Question: Hello I'm trying to display the total scores of each class and the average of each student. It always fails to show up. I've been able to display the names and scores. They turn up perfectly, but i cant get the average and total. Please what do I need to do to make it appear. I want the Average to be on the big circle beside class 3, then the total under Tina. How do I do that?

'''
import java.util.*;
public class Quiz {
public static void main(String[] args) {
//String array to hold first names
String firstName[] = new String[9];
//double array to hold average
double average[] = new double[5];
double total[] = new double[5];
//double 2 dimensional array to hold grades
double[][] studentGrades = new double[5][3];
//variable to hold over seventy
int overSeventy = 0;
//scanner object
Scanner in = new Scanner(System.in);
//for loop to create array of first name and last name
for(int i = 0; i < 5; i++)
{
//prompt user
System.out.print("Enter the first name: ");
firstName[i] = in.nextLine();//user input
}//for
//Display students names
//print underline
System.out.println("----------------------");
//for loop to display firstname and last name form arrays
for(int i = 0; i < 5; i++)
{
// print names
System.out.println(firstName[i]);
}//for
System.out.println();// blank lines
//store student grades
// first for loop to create rows
for(int row = 0; row < studentGrades.length; row++)
{
//second for loop to create columns
for(int column = 0; column < studentGrades[row].length; column++)
{
//prompt the user to enter grades
System.out.println("Enter grade for each course for " + firstName[row]);
//Prompting to enter course grade
System.out.println("Course" + (column+1) + ": ");
studentGrades[row][column] = in.nextDouble();//user input
}//end column for
}//end row for
//find the average
for(int i = 0; i < 5; i++)
{
average[i] = (studentGrades[i][0] + studentGrades[i][1] +
studentGrades[i][2]) / 3;
}//for
//Print Table
System.out.println(" Student Grades ");
System.out.println("Name" + " " + " " + "Class1" + " " + " " + "Class2" + " " + " " + "Class3");
System.out.println("----------------------------------------------------------------------------");
//print student names and test scores
for(int row = 0; row < studentGrades.length; row++)
{
System.out.print(firstName[row] + " " + " ");
//for loop to print names and grades
for(int column = 0; column < studentGrades[row].length; column++)
{
total[column] = (studentGrades[row][0] + studentGrades[row][1] + studentGrades[row][2]);
System.out.print(studentGrades[row][column] + " " + " ");
}
System.out.println();
}//end for
System.out.println();// Blank lines
}
}
'''
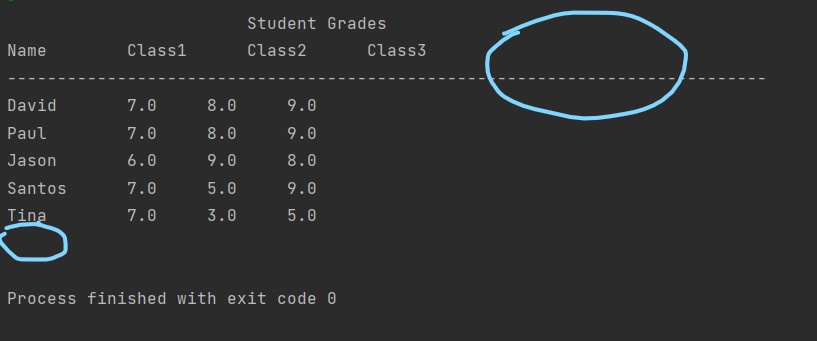
Answer: you need to calculate total 'total += num' and before calculate 'average = total/3'
### Total
(in column loop)
'''
total[row] += studentGrades[row][column];
'''
### Average
(in row loop)
'''
average[row] = total[row]/3;
System.out.print(average[row] + " " + " ");
System.out.print(total[row] + " " + " ");
'''
### Output
<URL>
### Full Code
'''
import java.util.*;
public class Quiz {
public static void main(String[] args) {
//String array to hold first names
String firstName[] = new String[9];
//double array to hold average
double average[] = new double[5];
double total[] = new double[5];
//double 2 dimensional array to hold grades
double[][] studentGrades = new double[5][3];
//variable to hold over seventy
int overSeventy = 0;
//scanner object
Scanner in = new Scanner(System.in);
//for loop to create array of first name and last name
for(int i = 0; i < 5; i++)
{
//prompt user
System.out.print("Enter the first name: ");
firstName[i] = in.nextLine();//user input
}//for
//Display students names
//print underline
System.out.println("----------------------");
//for loop to display firstname and last name form arrays
for(int i = 0; i < 5; i++)
{
// print names
System.out.println(firstName[i]);
}//for
System.out.println();// blank lines
//store student grades
// first for loop to create rows
for(int row = 0; row < studentGrades.length; row++)
{
//second for loop to create columns
for(int column = 0; column < studentGrades[row].length; column++)
{
//prompt the user to enter grades
System.out.println("Enter grade for each course for " + firstName[row]);
//Prompting to enter course grade
System.out.println("Course" + (column+1) + ": ");
studentGrades[row][column] = in.nextDouble();//user input
}//end column for
}//end row for
//find the average
for(int i = 0; i < 5; i++)
{
average[i] = (studentGrades[i][0] + studentGrades[i][1] +
studentGrades[i][2]) / 3;
}//for
//Print Table
System.out.println(" Student Grades ");
System.out.println("Name" + " " + " " + "Class1" + " " + " " + "Class2" + " " + " " + "Class3"+ " " + " " + "Average" + " " + " " + "Total");
System.out.println("----------------------------------------------------------------------------");
//print student names and test scores
for(int row = 0; row < studentGrades.length; row++)
{
System.out.print(firstName[row] + " " + " ");
//for loop to print names and grades
for(int column = 0; column < studentGrades[row].length; column++)
{
total[row] += studentGrades[row][column];
System.out.print(studentGrades[row][column] + " " + " "+ " ");
}
average[row] = total[row]/3;
System.out.print(average[row] + " " + " ");
System.out.print(total[row] + " " + " ");
System.out.println();
}//end for
System.out.println();// Blank lines
}
}
'''